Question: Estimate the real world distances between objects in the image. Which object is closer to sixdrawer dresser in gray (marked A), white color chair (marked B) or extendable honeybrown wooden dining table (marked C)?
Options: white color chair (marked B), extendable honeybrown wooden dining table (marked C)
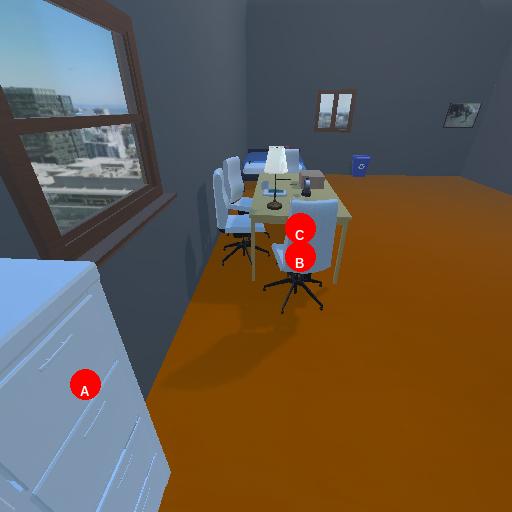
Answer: white color chair (marked B)